Question: I have menu with few unordered list items as shown below.

Now I need home menu to be placed on the left and the rest of the items on the right side.
How do I do that? Here is my menu CSS:
'''
.menu{
position: absolute;
top:10px;
left:315px;
width:920px;
border: 1px solid #d6d6d6;
background: #fff;
padding: 15px;
-webkit-box-shadow: 0 3px 6px rgba(0,0,0,.25);
-moz-box-shadow: 0 3px 6px rgba(0,0,0,.25);
border-radius : 7px;
-moz-border-radius : 7px;
-webkit-border-radius : 7px;
background : -webkit-gradient(linear, left top, left bottom, from(rgb(240,240,240)), to(rgb(204,204,204)));
background : -moz-gradient(linear, left top, left bottom, from(rgb(240,240,240)), to(rgb(204,204,204)));
height: 18px;
}
.dark {
background : rgb(89,89,89);
background : -webkit-gradient(linear, left top, left bottom, from(rgb(89,89,89)), to(rgb(54,54,54)));
background : -moz-gradient(linear, left top, left bottom, from(rgb(89,89,89)), to(rgb(54,54,54)));
border: 1px solid #272727;
}
a {
text-decoration: none;
color: #262626;
line-height: 20px;
}
ul {
margin: 0;
padding: 0;
z-index: 300;
position: absolute;
}
ul li {
list-style: none;
float:left;
text-align: center;
}
ul li a {
padding: 0 20px;
text-align: center;
}
'''
This is how my markup is:
'''
<div class="menu dark">
<ul >
<li><a href="">Home</a></li>
<li><a href="">Item1</a></li>
<li><a href="">Item2</a></li>
<li><a href="">Item3</a></li>
<li><a href="">Item4</a></li>
<li><a href="">Item5</a></li>
</ul>
</div>
'''
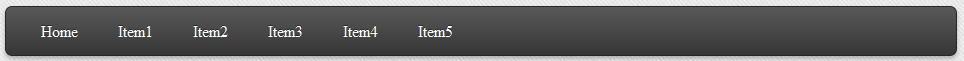
Answer: There wasn't enough CSS to fully reproduce your screen shot, but the basic formula should be something like this:
'''
.menu ul {
text-align:right;
}
.menu li {
display:inline-block;
}
.menu li:first-child {
float:left;
}
'''
Demo: <URL>
You could do something with '.menu li { float:right; }' instead of 'display:inline-block;', but then the order of your menu items will be reversed.
There's another way you can do it that might actually be a bit more solid, because 'inline-block' can be dicey:
'''
.menu {
position:relative; /* contain absolutely positioned elements */
}
.menu ul {
float:right;
}
.menu li {
float:left;
}
.menu li:first-child {
position:absolute;
left:15px; /* Match your padding on <ul> */
top:15px;
}
'''
Demo: <URL>